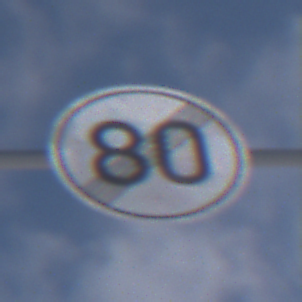
Verkehrszeichen: EndeGeschwindigkeit80
Umgebung: Outdoor, Nature
Tageszeit: MorningAfternoon
Wetter: PartlyCloudy
Licht: Natural
Jahreszeit: Winter
Kontrast: HighContrast